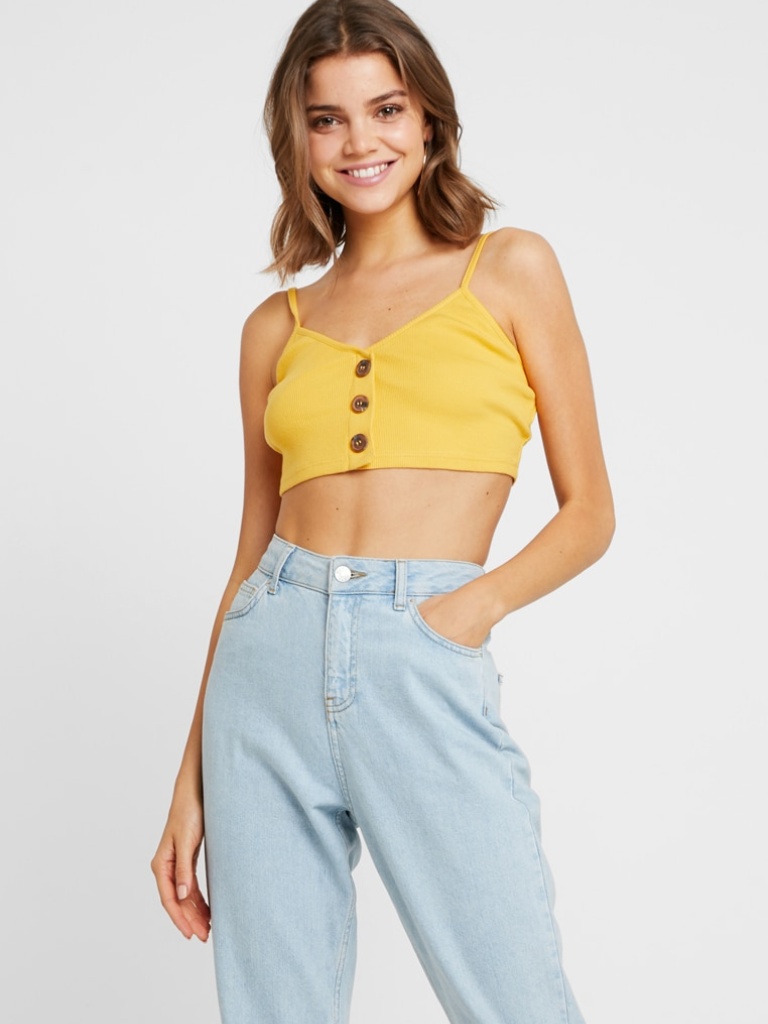
knit tight sleeveless cropped length Fully Tucked in v-neck camisole